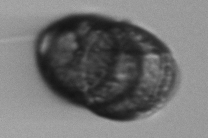
Label: Margalefidinium